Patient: sex M, age 43
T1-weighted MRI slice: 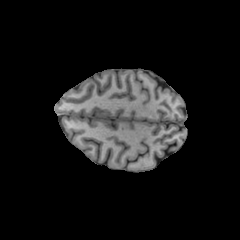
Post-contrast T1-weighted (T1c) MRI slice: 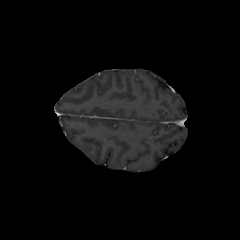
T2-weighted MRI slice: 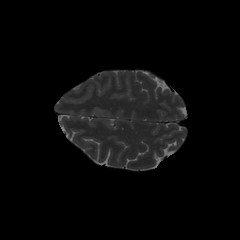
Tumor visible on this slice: no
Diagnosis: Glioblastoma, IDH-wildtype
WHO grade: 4